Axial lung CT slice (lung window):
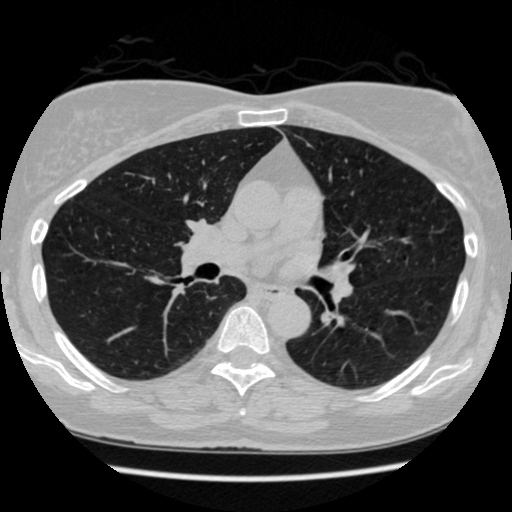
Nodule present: no